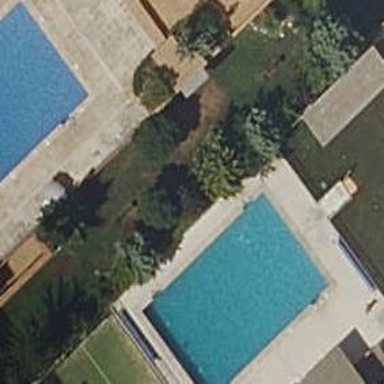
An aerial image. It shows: Swimming pool located in leisure land.